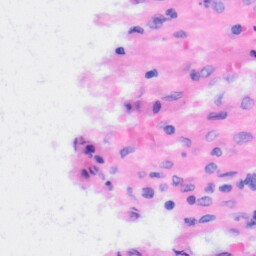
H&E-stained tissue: Liver